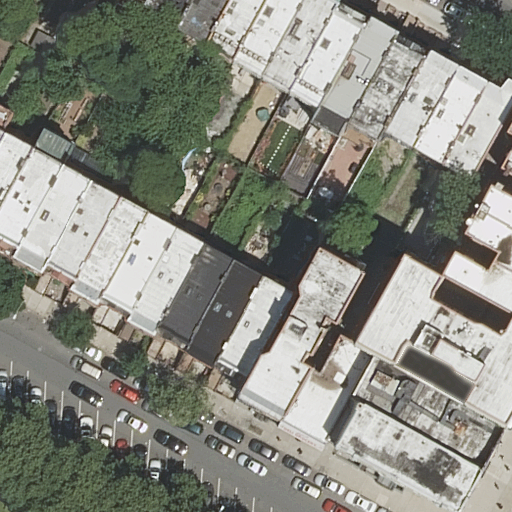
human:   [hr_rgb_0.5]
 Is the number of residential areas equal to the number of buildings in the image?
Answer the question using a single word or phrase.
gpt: no

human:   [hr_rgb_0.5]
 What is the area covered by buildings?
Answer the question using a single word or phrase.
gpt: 4152m2

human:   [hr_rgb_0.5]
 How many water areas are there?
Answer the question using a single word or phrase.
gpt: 0

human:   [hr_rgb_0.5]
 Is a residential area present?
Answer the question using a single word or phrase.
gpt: yes

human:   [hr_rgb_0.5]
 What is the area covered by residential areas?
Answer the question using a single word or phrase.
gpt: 325m2

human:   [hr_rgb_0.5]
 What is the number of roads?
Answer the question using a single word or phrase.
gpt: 2

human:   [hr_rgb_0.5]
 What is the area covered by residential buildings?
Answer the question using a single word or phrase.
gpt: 4152m2

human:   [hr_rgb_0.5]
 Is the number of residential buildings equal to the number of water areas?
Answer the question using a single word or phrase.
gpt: no

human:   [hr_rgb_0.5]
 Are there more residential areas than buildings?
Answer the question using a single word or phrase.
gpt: no

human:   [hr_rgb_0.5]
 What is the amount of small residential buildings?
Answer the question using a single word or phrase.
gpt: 11

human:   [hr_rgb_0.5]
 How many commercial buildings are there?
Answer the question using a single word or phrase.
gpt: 0

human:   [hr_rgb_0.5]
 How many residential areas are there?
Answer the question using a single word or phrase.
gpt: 1

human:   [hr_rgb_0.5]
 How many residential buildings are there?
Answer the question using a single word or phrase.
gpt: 32

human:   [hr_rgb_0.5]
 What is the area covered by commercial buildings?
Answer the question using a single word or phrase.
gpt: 0m2

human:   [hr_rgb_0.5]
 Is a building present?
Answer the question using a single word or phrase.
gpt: yes

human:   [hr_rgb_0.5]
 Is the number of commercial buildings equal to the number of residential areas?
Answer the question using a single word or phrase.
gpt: no

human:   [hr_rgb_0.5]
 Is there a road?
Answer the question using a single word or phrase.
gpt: yes

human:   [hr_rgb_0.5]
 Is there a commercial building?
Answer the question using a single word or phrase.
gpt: no

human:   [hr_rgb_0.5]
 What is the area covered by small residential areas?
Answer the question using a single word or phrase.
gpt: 0m2

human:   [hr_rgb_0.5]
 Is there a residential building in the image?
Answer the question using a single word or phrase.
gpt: yes

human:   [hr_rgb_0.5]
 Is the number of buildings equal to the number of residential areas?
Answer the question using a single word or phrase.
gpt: no

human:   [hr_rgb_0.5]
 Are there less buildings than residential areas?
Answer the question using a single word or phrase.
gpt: no

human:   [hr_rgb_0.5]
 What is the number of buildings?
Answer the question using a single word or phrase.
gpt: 32

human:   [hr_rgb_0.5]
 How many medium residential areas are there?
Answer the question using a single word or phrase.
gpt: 1

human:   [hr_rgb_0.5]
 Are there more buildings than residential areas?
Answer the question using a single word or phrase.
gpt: yes

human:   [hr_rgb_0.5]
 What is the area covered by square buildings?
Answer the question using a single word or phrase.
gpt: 0m2

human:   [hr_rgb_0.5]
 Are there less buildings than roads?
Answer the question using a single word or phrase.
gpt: no

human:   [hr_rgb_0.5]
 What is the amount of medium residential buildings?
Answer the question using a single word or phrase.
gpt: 19

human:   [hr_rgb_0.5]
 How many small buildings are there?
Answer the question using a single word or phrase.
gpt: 11

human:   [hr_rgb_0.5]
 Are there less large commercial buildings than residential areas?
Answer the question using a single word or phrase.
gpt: yes

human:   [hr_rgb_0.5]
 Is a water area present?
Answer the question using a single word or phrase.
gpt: no

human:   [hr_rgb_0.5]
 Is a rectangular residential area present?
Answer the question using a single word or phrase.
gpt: yes

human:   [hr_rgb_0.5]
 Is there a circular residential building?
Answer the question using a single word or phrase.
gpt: no

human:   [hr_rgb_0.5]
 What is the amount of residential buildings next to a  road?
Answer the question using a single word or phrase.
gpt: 32

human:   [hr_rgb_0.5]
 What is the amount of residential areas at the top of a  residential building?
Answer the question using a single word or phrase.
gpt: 0

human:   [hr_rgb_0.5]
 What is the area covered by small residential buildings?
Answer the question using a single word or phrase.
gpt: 410m2

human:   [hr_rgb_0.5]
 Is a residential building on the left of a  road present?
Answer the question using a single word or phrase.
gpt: yes

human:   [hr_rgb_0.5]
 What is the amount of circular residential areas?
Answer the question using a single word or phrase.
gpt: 0

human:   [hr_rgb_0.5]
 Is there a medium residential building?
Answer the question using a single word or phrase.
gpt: yes

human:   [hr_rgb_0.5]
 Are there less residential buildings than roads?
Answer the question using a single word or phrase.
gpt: no

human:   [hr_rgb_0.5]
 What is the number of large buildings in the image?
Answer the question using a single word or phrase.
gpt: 2

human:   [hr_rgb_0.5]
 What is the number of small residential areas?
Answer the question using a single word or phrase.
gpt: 0

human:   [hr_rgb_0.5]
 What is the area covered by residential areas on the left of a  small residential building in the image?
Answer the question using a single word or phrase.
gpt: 325m2

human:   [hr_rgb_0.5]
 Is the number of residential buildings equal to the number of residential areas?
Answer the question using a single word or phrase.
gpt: no

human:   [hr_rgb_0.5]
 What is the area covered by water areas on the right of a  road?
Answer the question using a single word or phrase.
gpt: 0m2

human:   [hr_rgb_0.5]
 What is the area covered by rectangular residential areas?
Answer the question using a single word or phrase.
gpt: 325m2

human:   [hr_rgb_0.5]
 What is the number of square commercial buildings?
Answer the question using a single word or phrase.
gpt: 0

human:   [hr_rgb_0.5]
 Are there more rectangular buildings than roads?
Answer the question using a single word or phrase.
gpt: yes

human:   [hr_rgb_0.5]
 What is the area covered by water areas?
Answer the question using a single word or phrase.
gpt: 0m2

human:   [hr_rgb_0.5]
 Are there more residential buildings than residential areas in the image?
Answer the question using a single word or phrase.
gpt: yes

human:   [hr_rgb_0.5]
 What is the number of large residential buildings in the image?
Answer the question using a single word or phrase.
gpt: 2

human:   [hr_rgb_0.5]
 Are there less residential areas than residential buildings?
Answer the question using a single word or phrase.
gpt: yes

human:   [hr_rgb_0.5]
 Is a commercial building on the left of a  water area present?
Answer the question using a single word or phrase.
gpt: no

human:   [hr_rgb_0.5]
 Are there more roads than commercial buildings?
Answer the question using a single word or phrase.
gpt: yes

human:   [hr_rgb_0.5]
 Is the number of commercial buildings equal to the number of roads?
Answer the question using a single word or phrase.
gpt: no

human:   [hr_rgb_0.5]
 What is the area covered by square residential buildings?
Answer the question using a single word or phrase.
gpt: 0m2

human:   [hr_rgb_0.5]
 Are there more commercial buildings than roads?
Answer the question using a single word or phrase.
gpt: no

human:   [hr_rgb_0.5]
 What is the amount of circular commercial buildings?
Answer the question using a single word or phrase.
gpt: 0

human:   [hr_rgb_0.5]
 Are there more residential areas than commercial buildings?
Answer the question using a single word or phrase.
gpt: yes

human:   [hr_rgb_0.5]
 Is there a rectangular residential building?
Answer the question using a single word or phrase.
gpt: yes

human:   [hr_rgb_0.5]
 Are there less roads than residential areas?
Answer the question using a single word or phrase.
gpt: no

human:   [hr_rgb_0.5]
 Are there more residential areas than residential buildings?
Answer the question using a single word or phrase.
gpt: no

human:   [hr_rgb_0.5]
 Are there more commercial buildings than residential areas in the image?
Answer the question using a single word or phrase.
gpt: no

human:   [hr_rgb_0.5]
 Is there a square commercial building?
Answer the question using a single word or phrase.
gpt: no